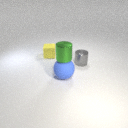
small gray metal cylinder behind large blue rubber sphere